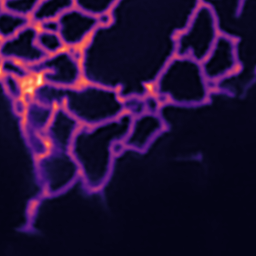
Label: Super-resolution ER image